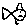
Label: fish